Question: I'm really not sure what's going on here, nothing like this happened to me before. Anyways I just updated to Yosemite and now about 50% of the time when I quit the iOS simulator it comes back with an error on Xcode. Anyone else getting this?

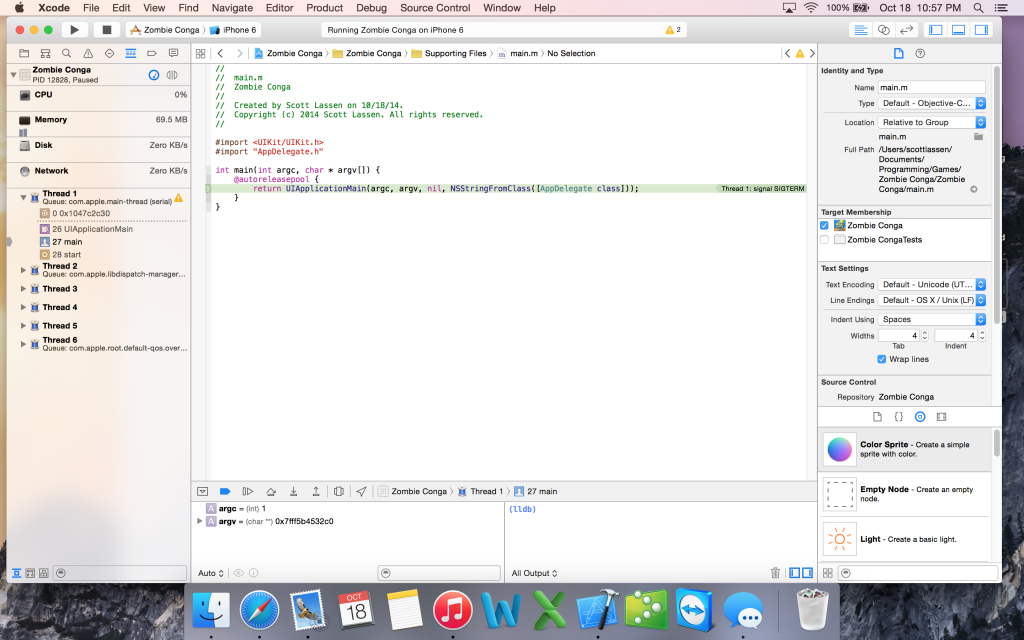
Answer: When you quit the iOS Simulator, two things (related to this question) happen:
1. iOS Simulator notifies Xcode that it is about to quit.
2. Your process is killed.
There is an inherent race here. I suspect that if Xcode handles #1 first, that is your working case.
However, Xcode may notice the process being killed before it responds to the notification and will thus drop to the debugger due to the process termination. I thought that Xcode would then notice the notification about the simulator quitting and kill the debug session, but that seems to not be happening for you. I suggest you file a radar about that at <URL>